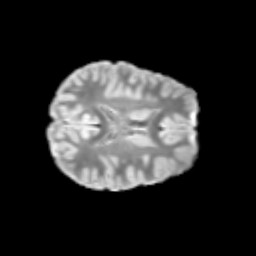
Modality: T2w
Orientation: axial
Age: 9
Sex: female
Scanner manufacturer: siemens
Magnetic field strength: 3 T
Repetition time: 3.8 s
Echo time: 0.07 s